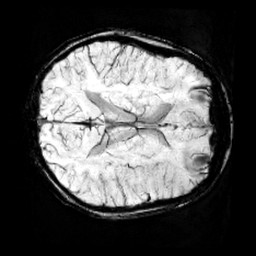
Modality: minIP
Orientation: axial
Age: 9
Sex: male
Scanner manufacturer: siemens
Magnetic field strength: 3 T
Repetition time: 0.027 s
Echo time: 0.02 s